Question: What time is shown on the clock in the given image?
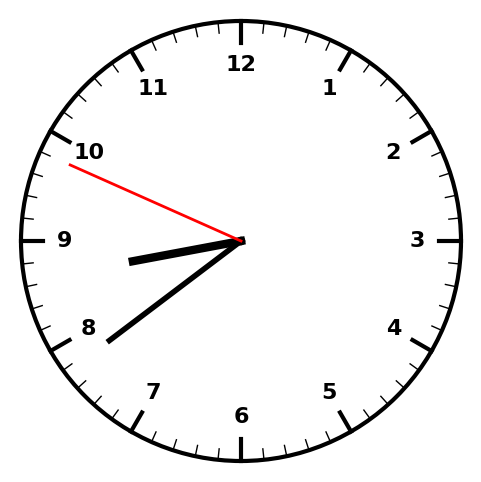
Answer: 08:38:49